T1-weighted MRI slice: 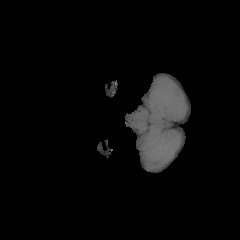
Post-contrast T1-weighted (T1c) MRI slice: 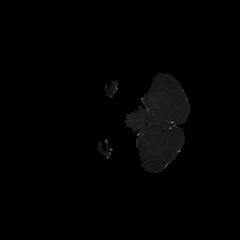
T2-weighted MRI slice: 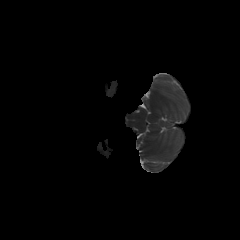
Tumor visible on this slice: no